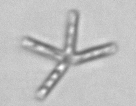
Label: Thalassionema